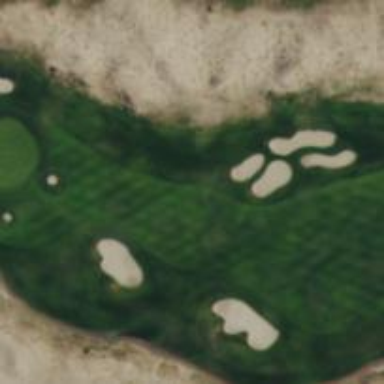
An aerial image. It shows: View of golf hole.